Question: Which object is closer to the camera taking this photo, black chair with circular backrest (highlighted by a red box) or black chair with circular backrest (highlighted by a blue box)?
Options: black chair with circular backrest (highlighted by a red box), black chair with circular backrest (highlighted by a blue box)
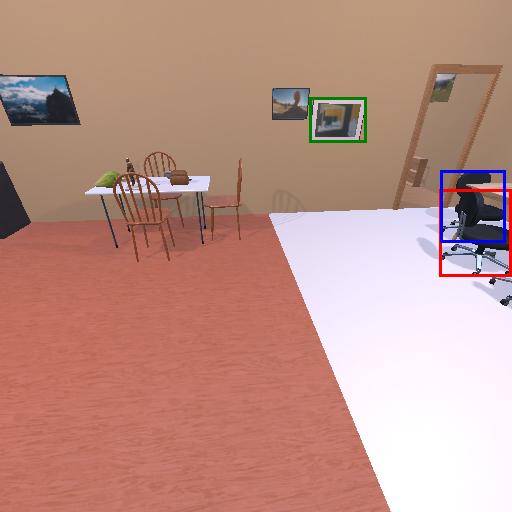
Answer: black chair with circular backrest (highlighted by a red box)